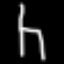
Label: chair